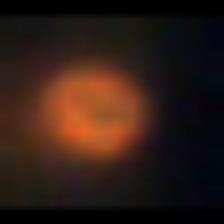
Taxon: NanoPlankton
Group: Other